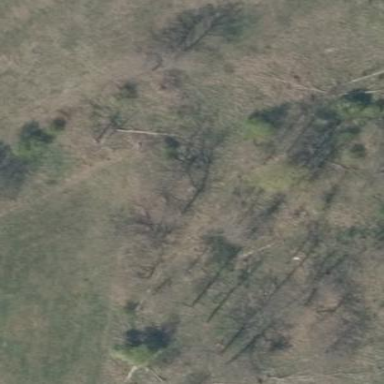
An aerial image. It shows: Patch of scrub vegetation.